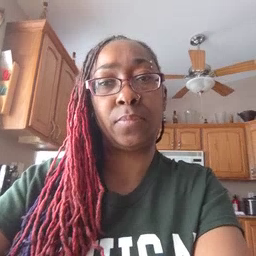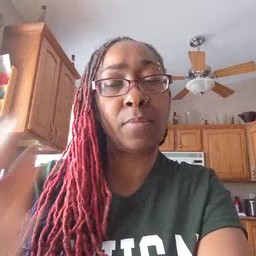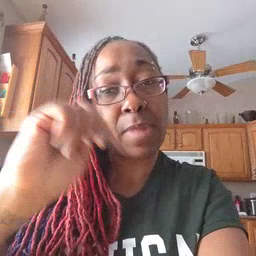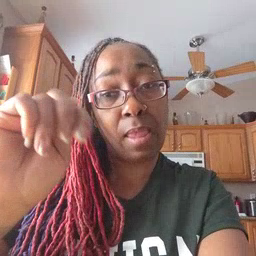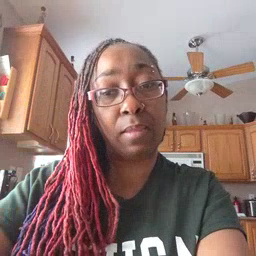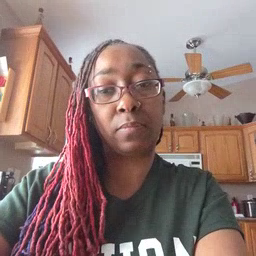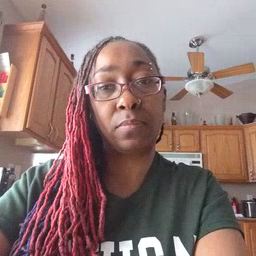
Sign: potty